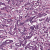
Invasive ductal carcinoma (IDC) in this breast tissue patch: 1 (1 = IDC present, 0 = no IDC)